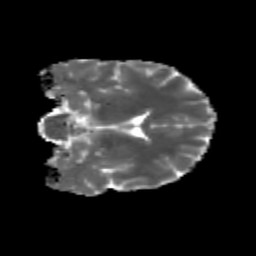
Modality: MD
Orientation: coronal
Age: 23
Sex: female
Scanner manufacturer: siemens
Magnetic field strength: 3 T
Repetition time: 3.5 s
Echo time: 0.113 s